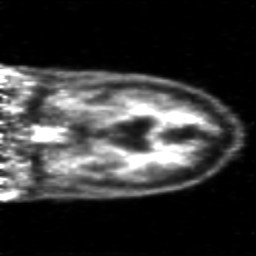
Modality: PET
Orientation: coronal
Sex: male
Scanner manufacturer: siemens